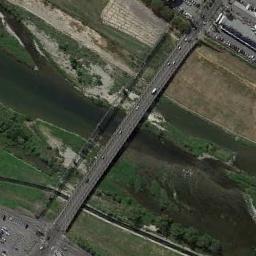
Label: bridge